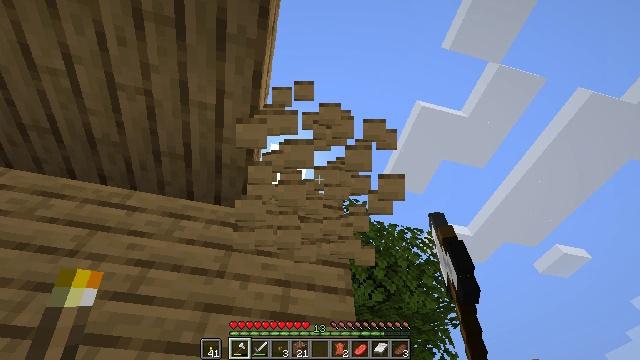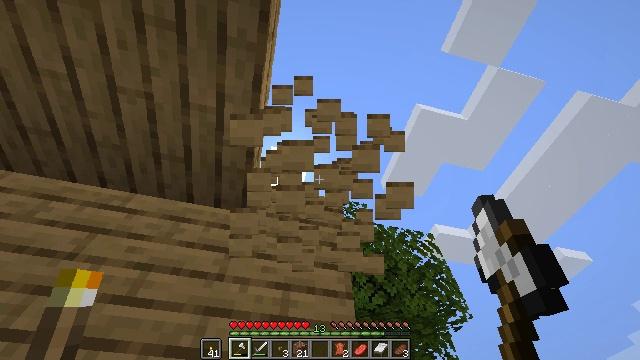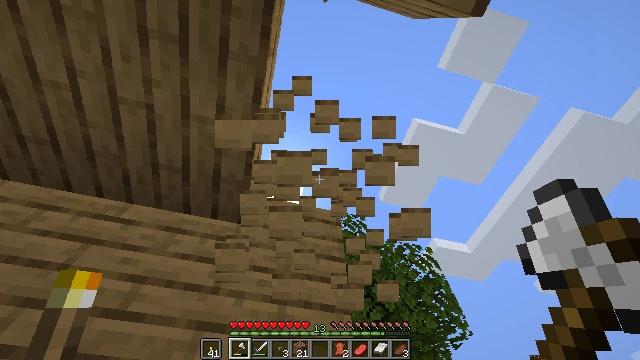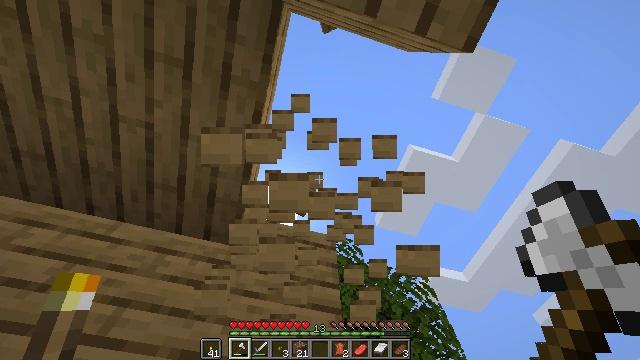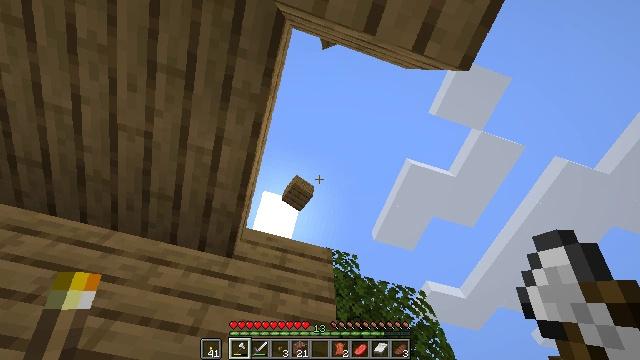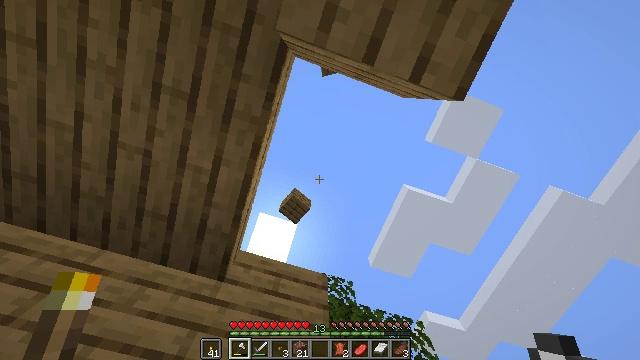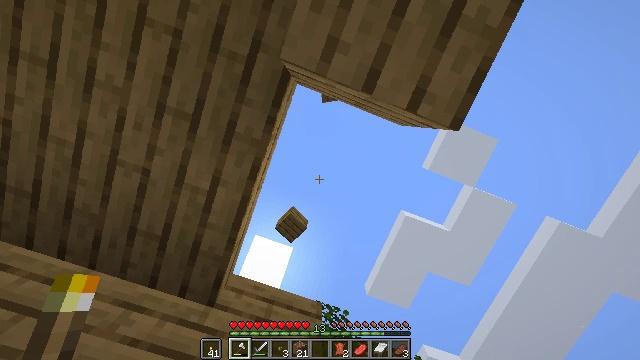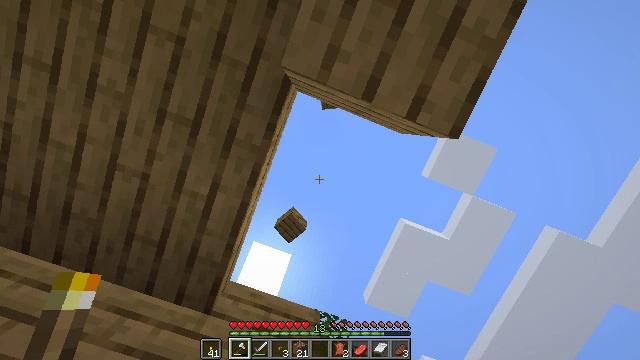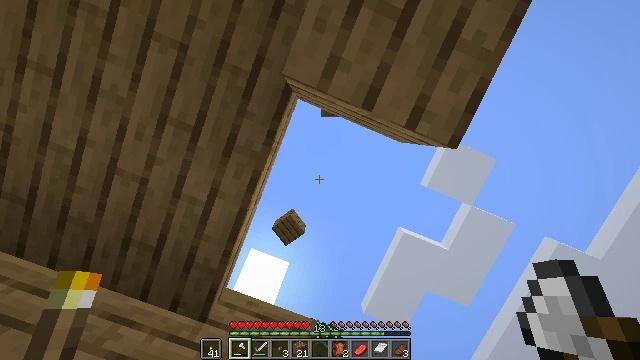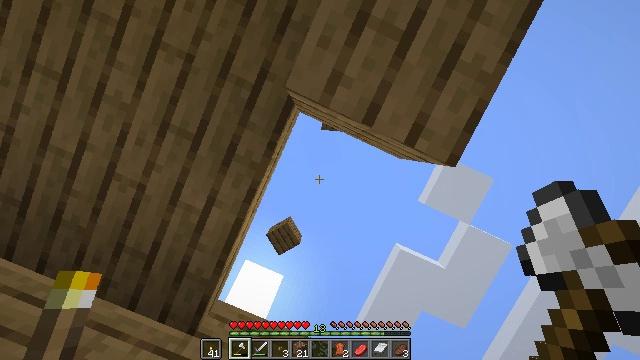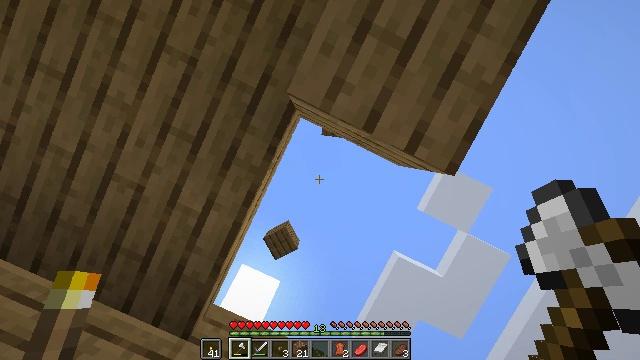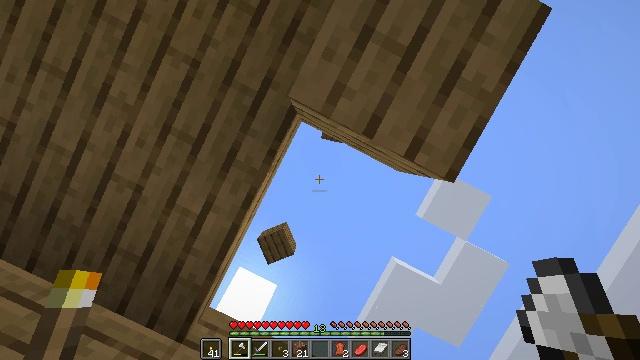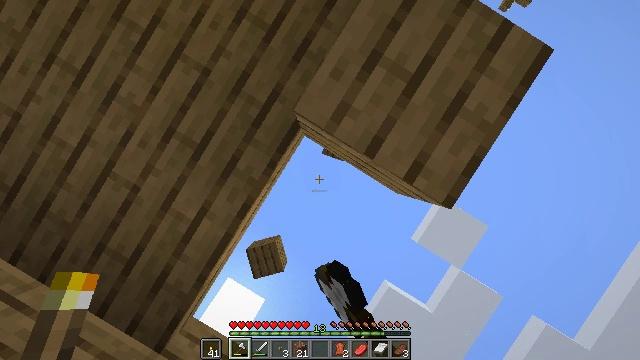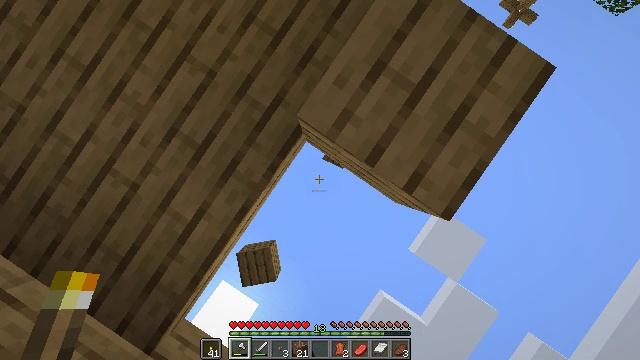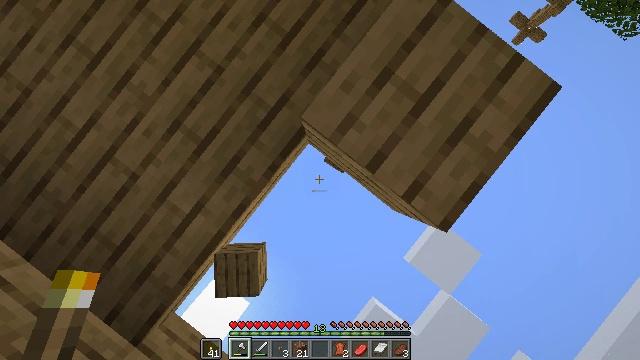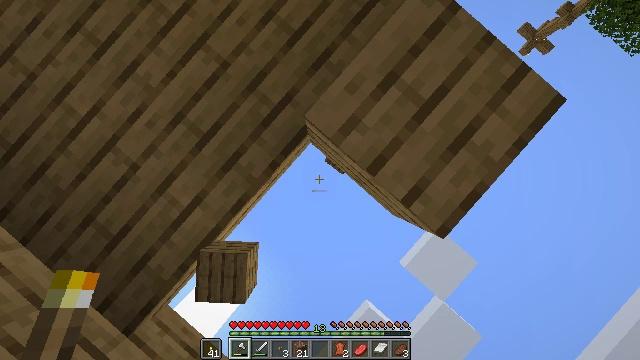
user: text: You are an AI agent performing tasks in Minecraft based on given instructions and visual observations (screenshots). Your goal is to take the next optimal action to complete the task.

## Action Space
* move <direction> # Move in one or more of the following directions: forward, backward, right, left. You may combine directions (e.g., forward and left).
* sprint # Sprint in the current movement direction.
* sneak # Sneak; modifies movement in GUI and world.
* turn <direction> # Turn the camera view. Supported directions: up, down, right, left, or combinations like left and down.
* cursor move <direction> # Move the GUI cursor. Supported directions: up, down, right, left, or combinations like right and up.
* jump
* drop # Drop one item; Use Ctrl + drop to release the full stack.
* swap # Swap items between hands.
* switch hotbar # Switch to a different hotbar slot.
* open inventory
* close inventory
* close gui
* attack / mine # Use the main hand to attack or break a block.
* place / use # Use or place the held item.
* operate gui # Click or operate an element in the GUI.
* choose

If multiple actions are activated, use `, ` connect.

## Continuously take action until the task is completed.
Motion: motion action
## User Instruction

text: Mine planks.
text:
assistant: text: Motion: attack / mine
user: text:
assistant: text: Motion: turn up, attack / mine
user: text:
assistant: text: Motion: turn right and up, attack / mine
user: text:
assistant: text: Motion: turn right and up, attack / mine
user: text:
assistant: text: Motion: turn right and up, attack / mine
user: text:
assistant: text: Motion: turn right and up, attack / mine
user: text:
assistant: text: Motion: turn up, attack / mine
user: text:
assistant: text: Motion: turn up, attack / mine
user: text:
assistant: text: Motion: turn right and up
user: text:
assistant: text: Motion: turn right and up
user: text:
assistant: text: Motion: turn right, attack / mine
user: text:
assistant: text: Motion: turn right and up, attack / mine
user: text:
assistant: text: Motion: turn right and up, attack / mine
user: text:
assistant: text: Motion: turn right and up, attack / mine
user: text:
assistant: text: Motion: turn right, attack / mine
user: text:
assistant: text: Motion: turn right and up, attack / mine
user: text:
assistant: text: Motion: turn right, attack / mine
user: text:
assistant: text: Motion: turn right, attack / mine
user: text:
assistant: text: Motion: turn right, attack / mine
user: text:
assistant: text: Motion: turn right, attack / mine
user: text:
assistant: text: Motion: turn right, attack / mine
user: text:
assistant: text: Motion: turn right, attack / mine
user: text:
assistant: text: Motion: turn right, attack / mine
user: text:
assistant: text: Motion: turn right, attack / mine
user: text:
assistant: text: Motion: turn right and down, attack / mine
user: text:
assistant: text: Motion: turn right and down, attack / mine
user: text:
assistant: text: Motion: turn right and down, attack / mine
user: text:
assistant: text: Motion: turn right and down, attack / mine
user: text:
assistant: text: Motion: turn right and down, attack / mine
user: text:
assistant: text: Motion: turn right and down, attack / mine